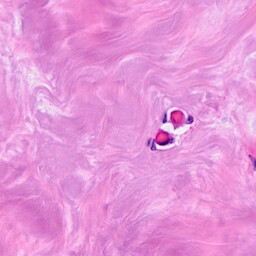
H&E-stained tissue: Breast